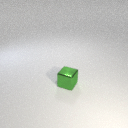
small green metal cube